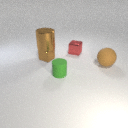
large brown metal cylinder above small brown metal cube